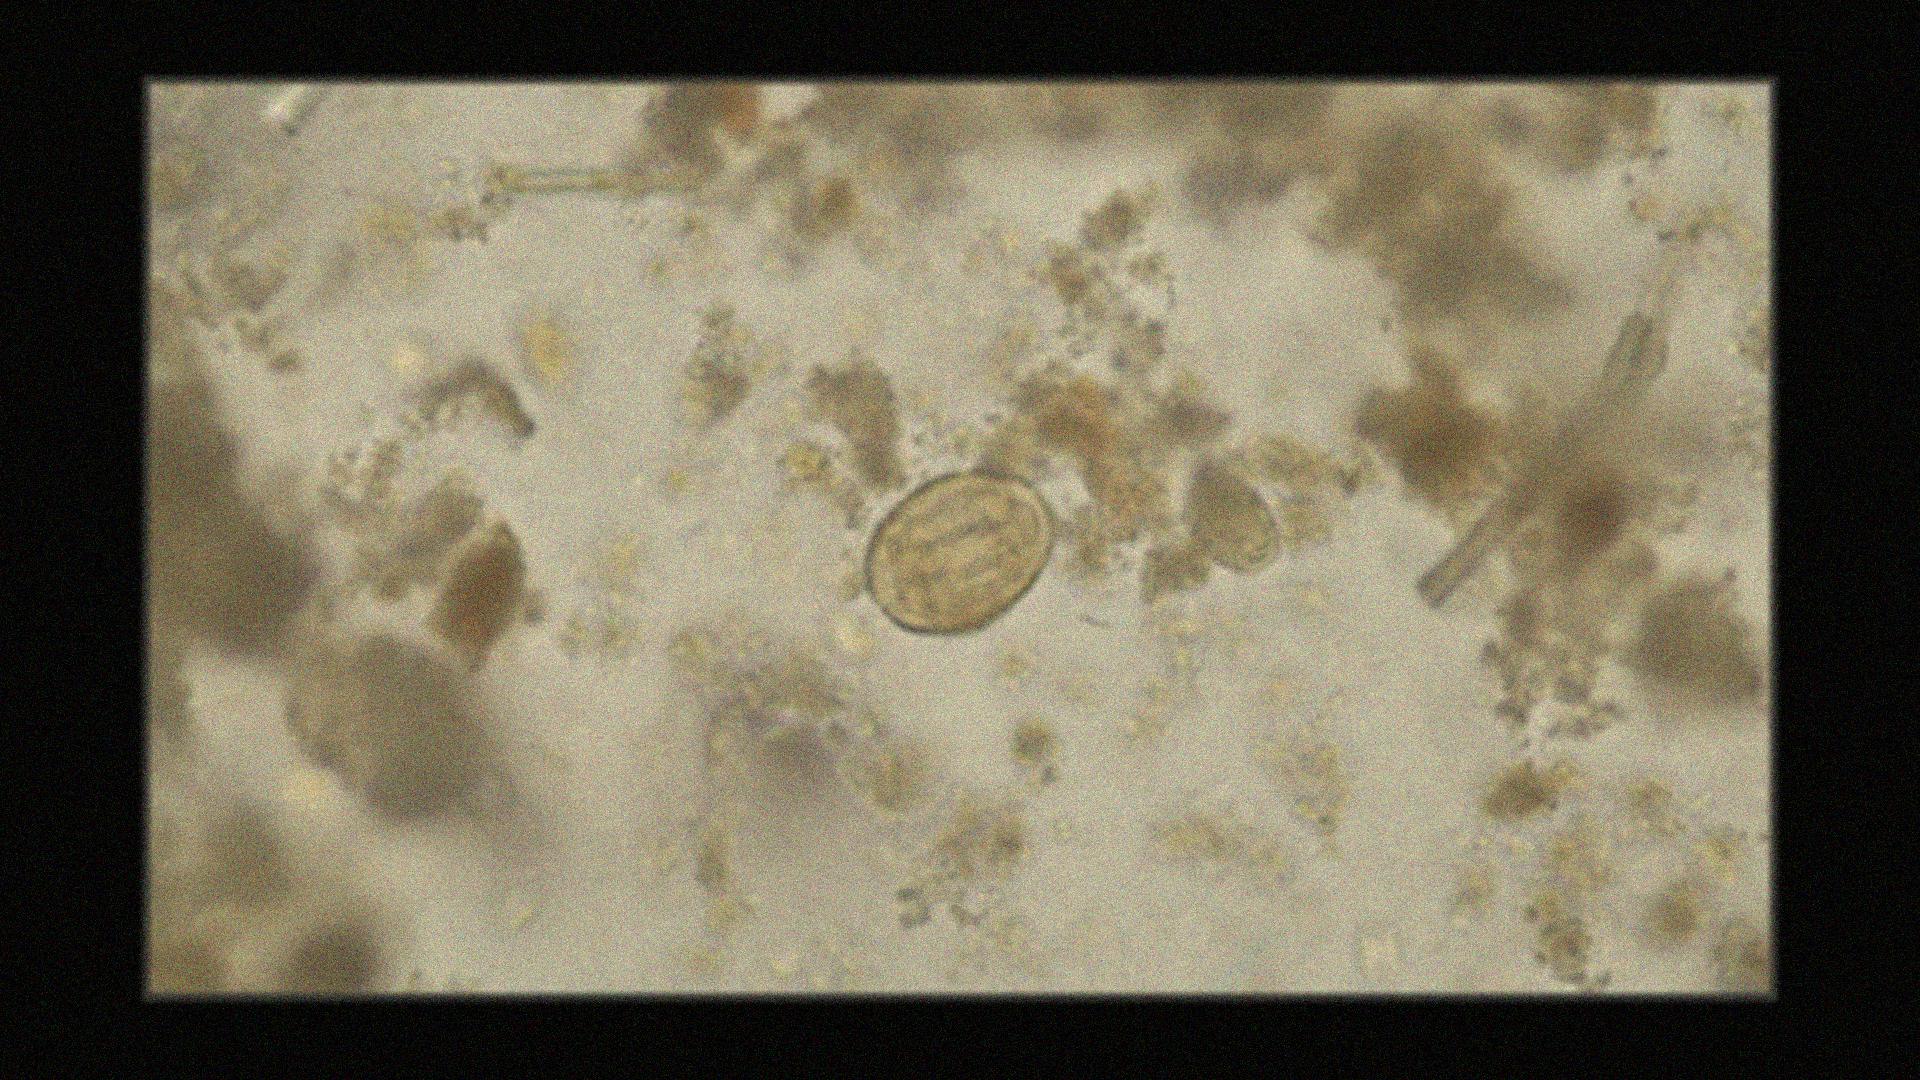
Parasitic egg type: Ascaris lumbricoides